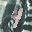
Label: 4